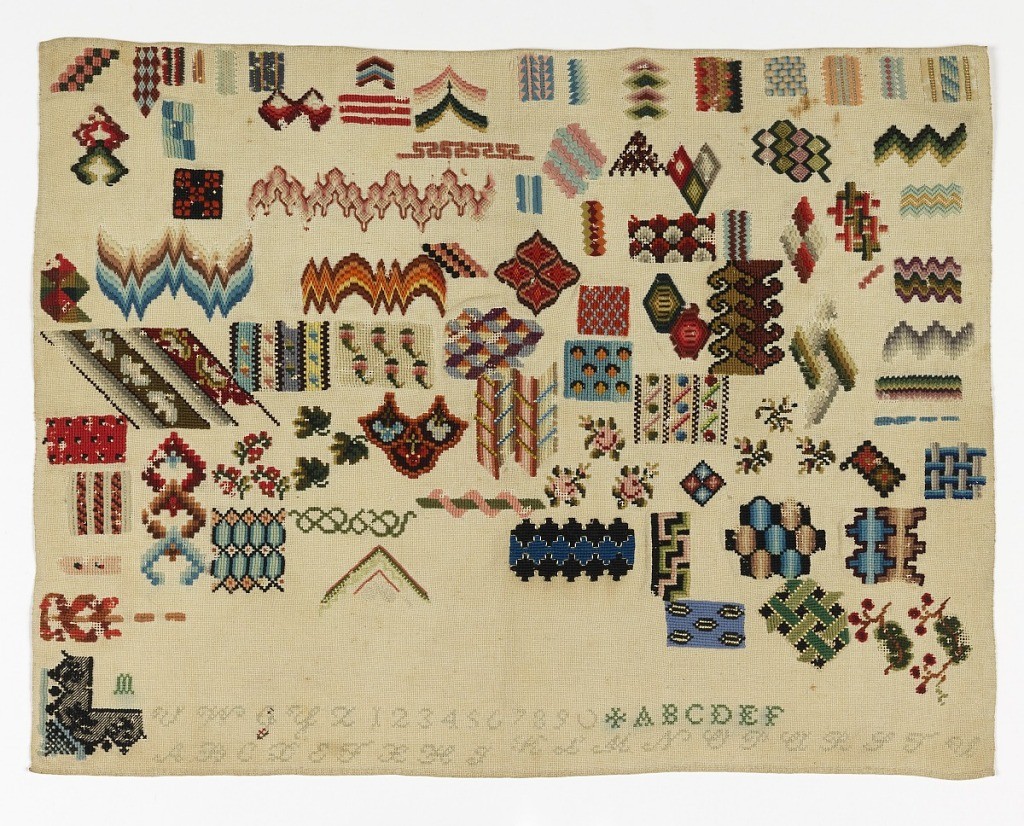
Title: Sampler
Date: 19th century
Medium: wool and silk embroidery on cotton foundation Technique: embroidered in satin, cross, and half cross stitches on plain weave foundation
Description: Brightly colored motifs with letters and numerals on the bottom.